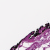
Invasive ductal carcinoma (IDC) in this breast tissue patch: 0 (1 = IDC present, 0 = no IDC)